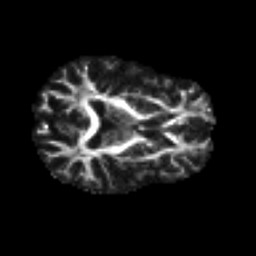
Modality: FA
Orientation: axial
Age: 42
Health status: ill
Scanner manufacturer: philips
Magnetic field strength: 3 T
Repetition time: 9 s
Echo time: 0.127 s